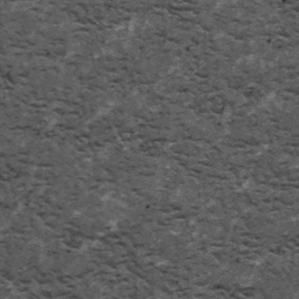
Label: frost